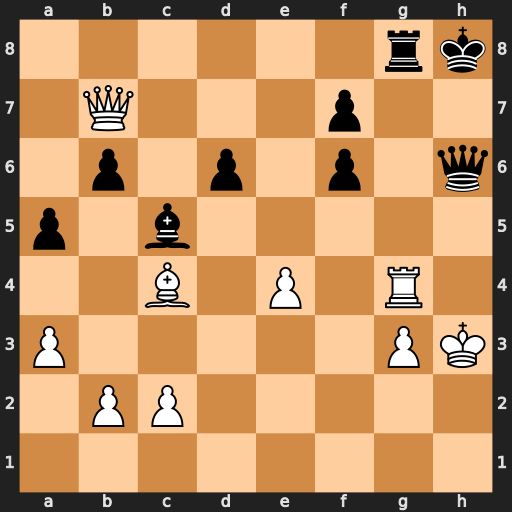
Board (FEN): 6rk/1Q3p2/1p1p1p1q/p1b5/2B1P1R1/P5PK/1PP5/8
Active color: w
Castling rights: -
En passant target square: -
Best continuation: Rh4 Rxg3+ Kxg3 Bf2+ Kxf2